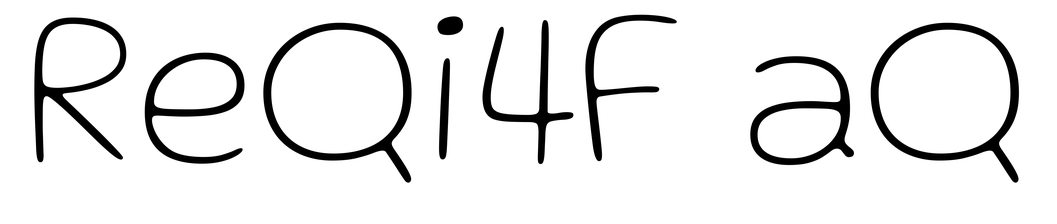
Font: Gluten_Thin